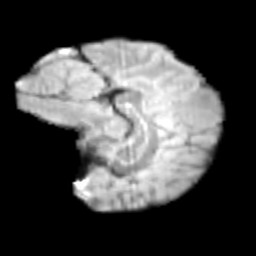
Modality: T2w
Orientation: sagittal
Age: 12
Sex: female
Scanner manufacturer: siemens
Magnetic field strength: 3 T
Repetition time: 3.8 s
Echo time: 0.07 s